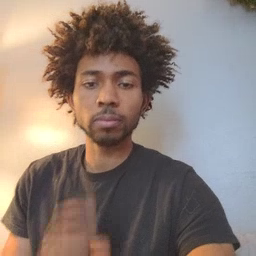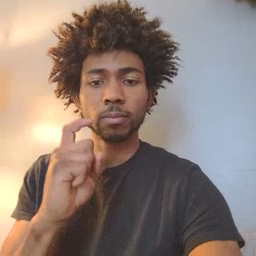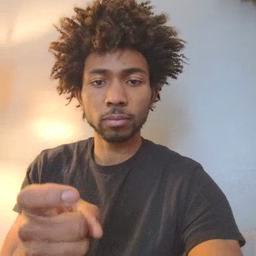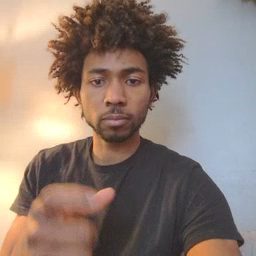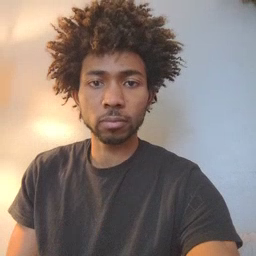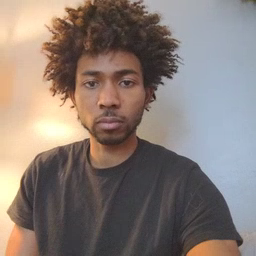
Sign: gift